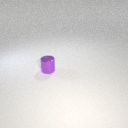
small purple metal cylinder